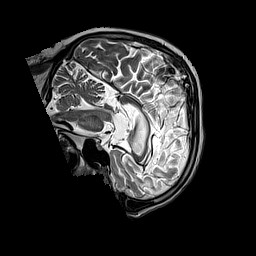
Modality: T2w
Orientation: sagittal
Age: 77
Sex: male
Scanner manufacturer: siemens
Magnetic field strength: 3 T
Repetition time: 3.2 s
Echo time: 0.212 s